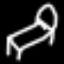
Label: bed